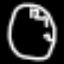
Label: clock